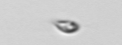
Label: nanoplankton_mix